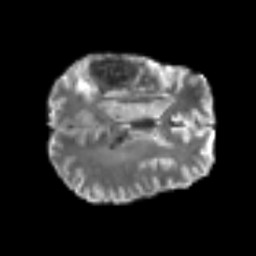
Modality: T2w
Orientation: axial
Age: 50
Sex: male
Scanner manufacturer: siemens
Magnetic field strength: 3 T
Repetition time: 6.1 s
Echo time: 0.101 s